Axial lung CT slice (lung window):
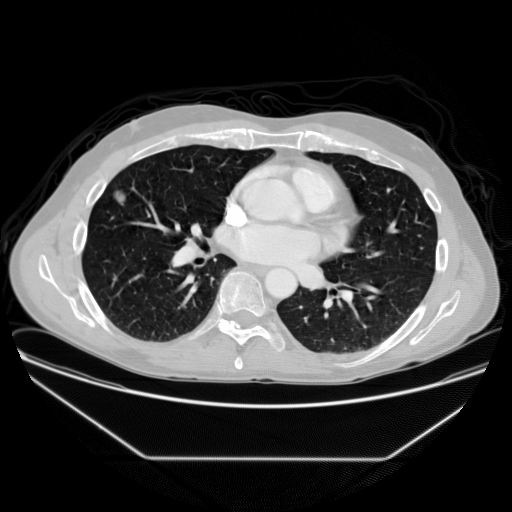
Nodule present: yes
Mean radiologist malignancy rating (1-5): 3.25